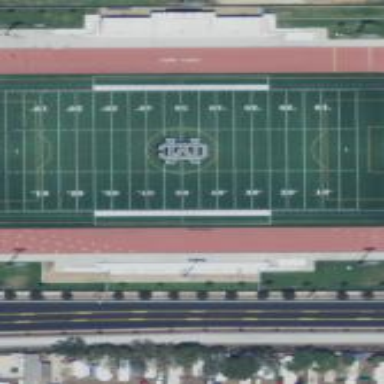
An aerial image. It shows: Pitch for American football with artificial turf surface.